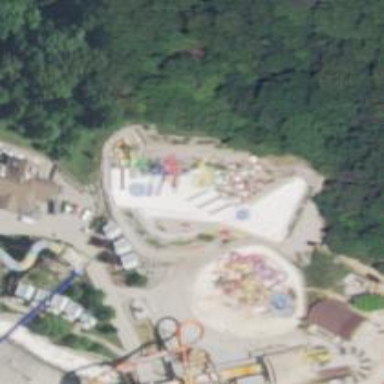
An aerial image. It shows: Water slide attraction.